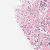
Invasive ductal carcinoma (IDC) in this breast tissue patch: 1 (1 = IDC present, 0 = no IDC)